Field crop: maize
Growth stage: 2
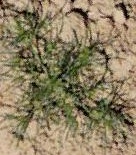
Species: salsola